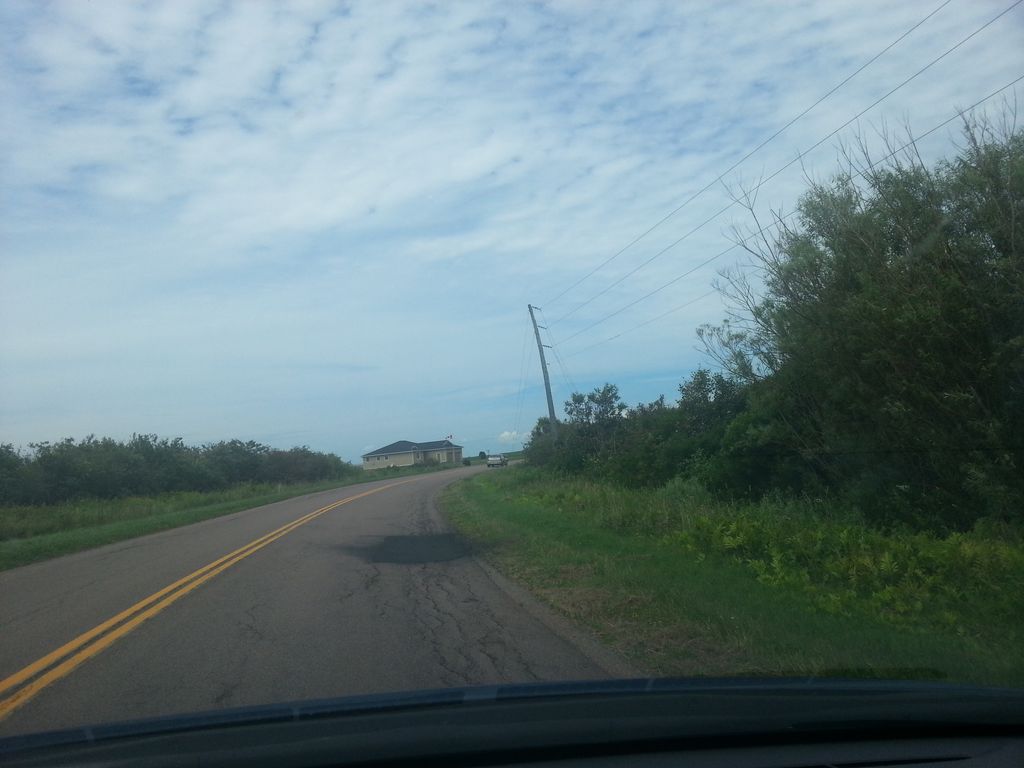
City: charlottetown